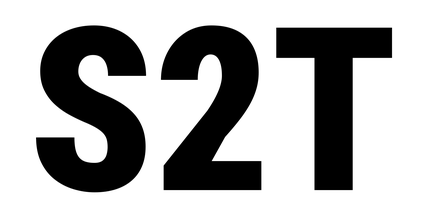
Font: Roboto_Condensed_Black